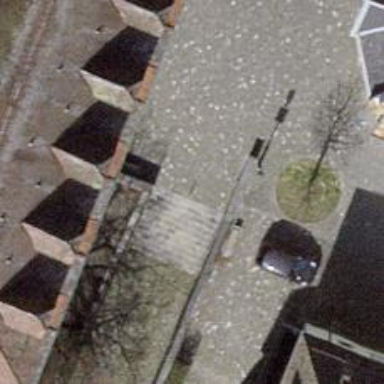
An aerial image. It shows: Paved steps on the road.